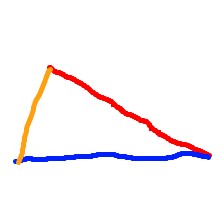
Shape: triangle